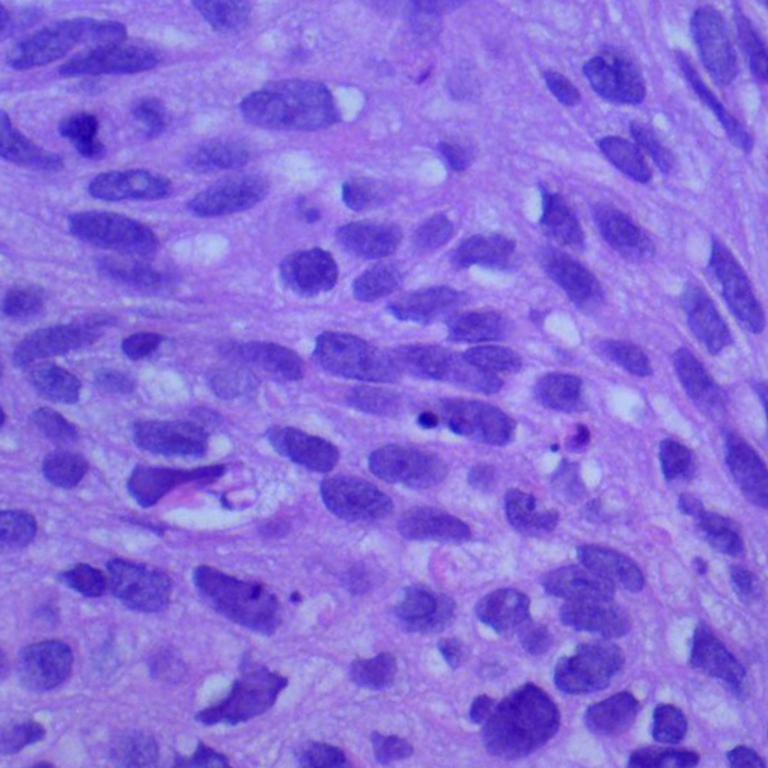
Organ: lung
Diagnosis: squamous carcinomas